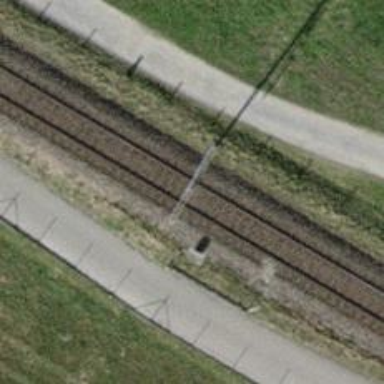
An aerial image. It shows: Solitary milestone along the railway.